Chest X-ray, PA view. Patient: 71 years old, sex F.
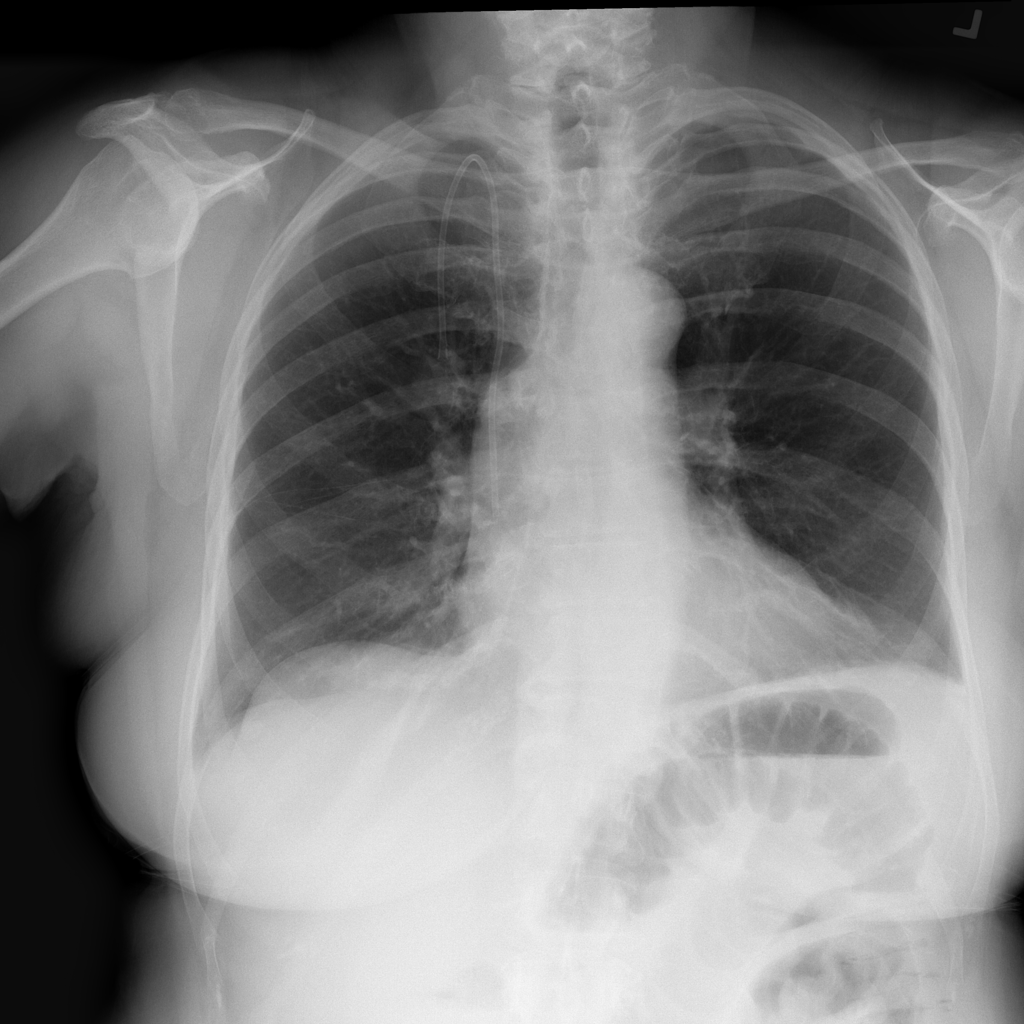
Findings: No Finding